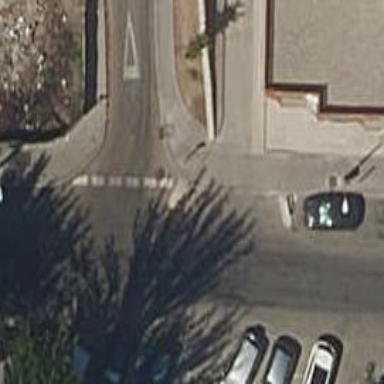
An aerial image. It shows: Marked crossing on the road with clear markings.